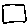
Label: square